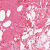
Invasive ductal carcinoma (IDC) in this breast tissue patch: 0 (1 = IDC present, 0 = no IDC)